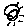
Label: sun